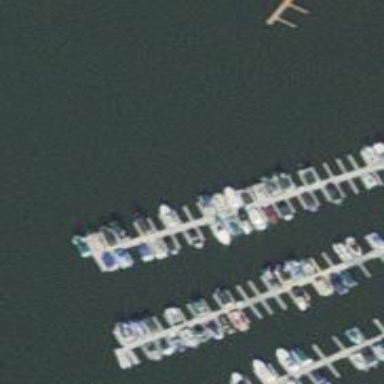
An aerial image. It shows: Man-made pier.